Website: crate-barrel
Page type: review-order
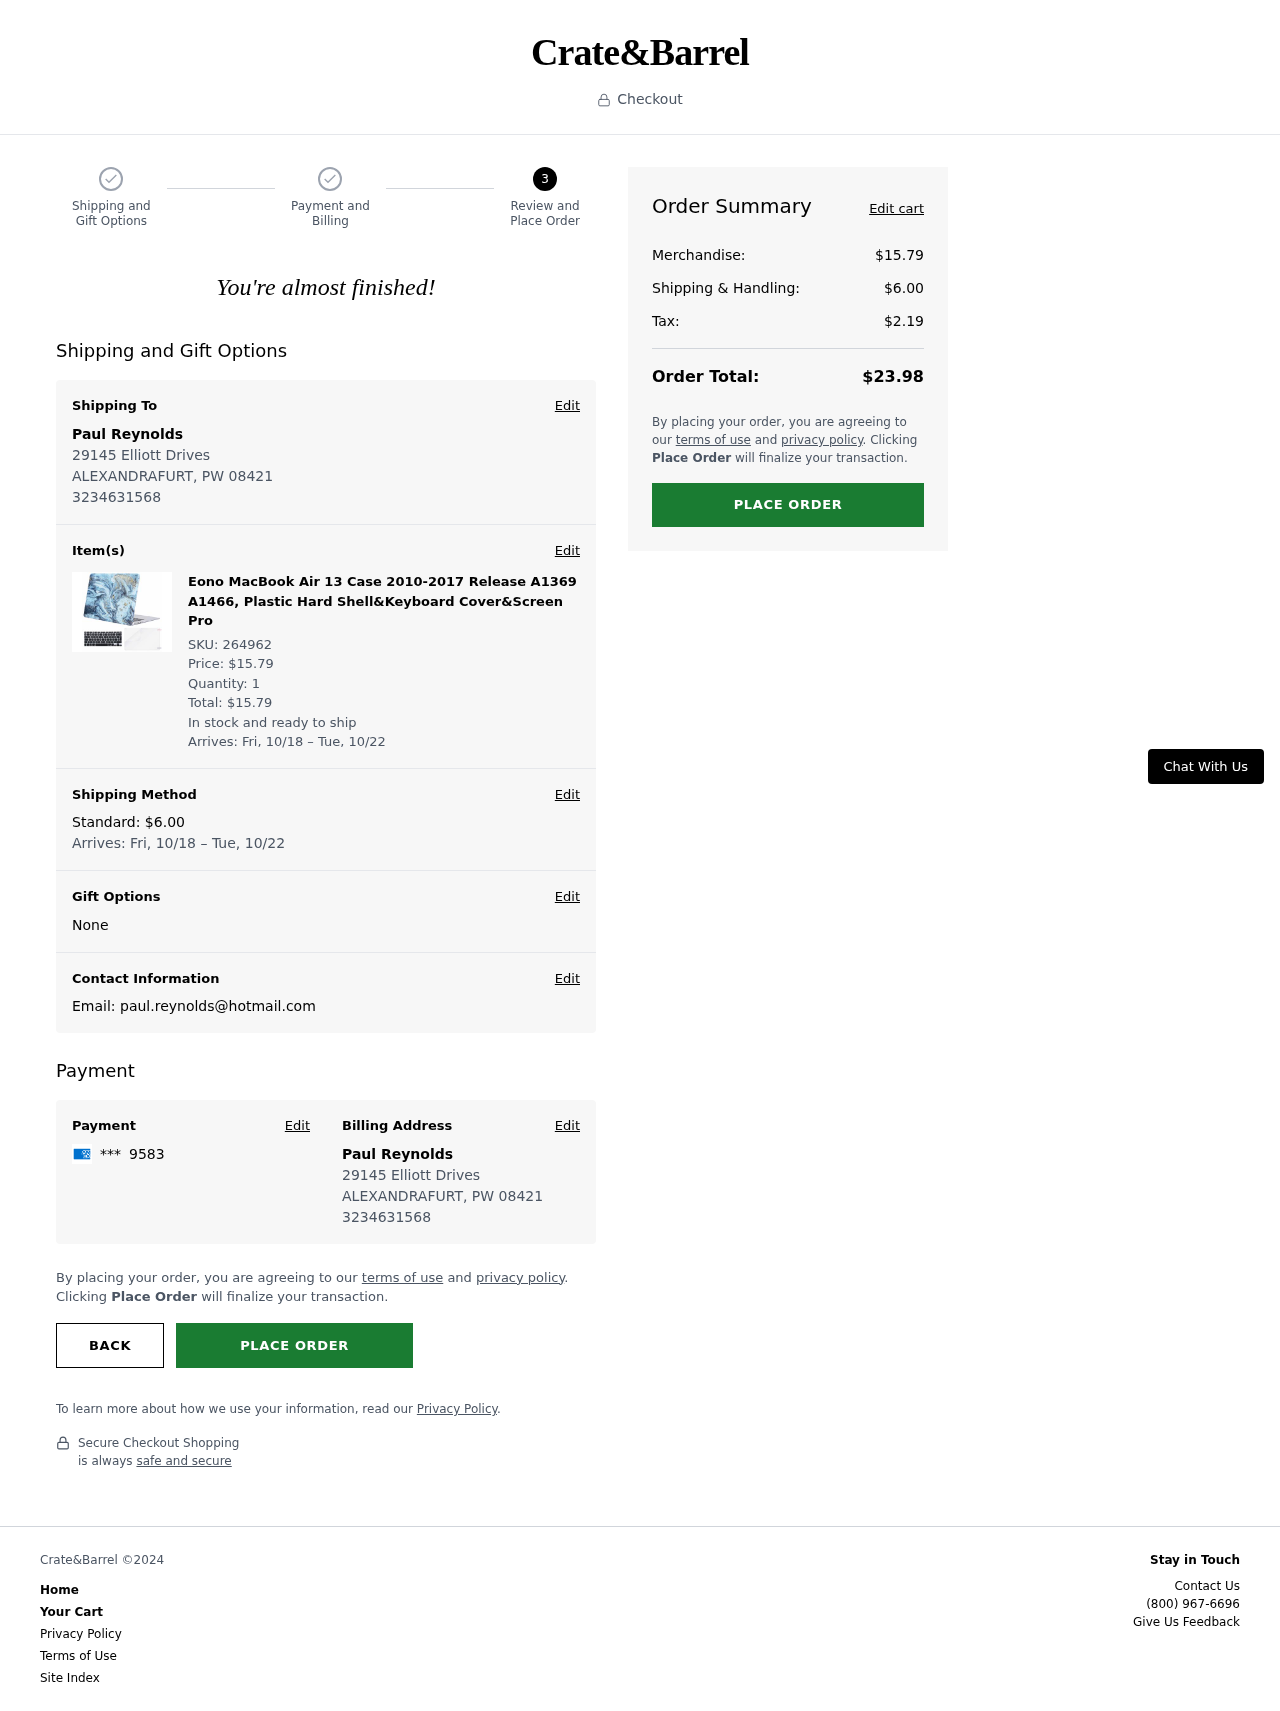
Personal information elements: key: PII_CARD_LAST4
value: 9583
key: PII_CITY
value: ALEXANDRAFURT
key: PII_EMAIL
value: paul.reynolds@hotmail.com
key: PII_FULLNAME
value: Paul Reynolds
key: PII_PHONE
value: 3234631568
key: PII_POSTCODE
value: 08421
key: PII_STATE_ABBR
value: PW
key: PII_STREET
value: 29145 Elliott Drives
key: PII_FIRSTNAME
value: Paul
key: PII_LASTNAME
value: Reynolds
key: PII_FULLNAME2
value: Paul Reynolds
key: PII_FULLNAME3
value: Paul Reynolds
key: PII_FIRSTNAME2
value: Paul
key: PII_FIRSTNAME3
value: Paul
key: PII_LASTNAME2
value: Reynolds
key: PII_LASTNAME3
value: Reynolds
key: PII_FIRSTNAME_DERIVED
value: Paul
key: PII_LASTNAME_DERIVED
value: Reynolds
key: PII_FULLNAME_DERIVED
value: Paul Reynolds
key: PII_NAME_FULL_DERIVED
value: Paul Reynolds
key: PII_STREET2
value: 29145 Elliott Drives
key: PII_CITY2
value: ALEXANDRAFURT
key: PII_STATE
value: PW
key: PII_POSTCODE2
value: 08421
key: PII_PHONE_LINE
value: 1568
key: PII_PHONE_SUFFIX
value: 1568
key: PII_PHONE2
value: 3234631568
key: PII_PHONE3
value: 3234631568
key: PII_PHONE_NUMERIC
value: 3234631568
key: PII_PHONE_LINE_NUMERIC
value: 1568
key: PII_PHONE_SUFFIX_NUMERIC
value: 1568
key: PII_PHONE2_NUMERIC
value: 3234631568
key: PII_PHONE3_NUMERIC
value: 3234631568
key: PII_PHONE_DIGITS
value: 3234631568
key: PII_PHONE_LAST4
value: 1568
Product elements: key: PRODUCT1_NAME
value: Eono MacBook Air 13 Case 2010-2017 Release A1369 A1466, Plastic Hard Shell&Keyboard Cover&Screen Pro
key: PRODUCT1_PRICE
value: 15.79
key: PRODUCT1_QUANTITY
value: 1
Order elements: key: ORDER_SKU
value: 264962
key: ORDER_ITEM_TOTAL
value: $15.79
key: ORDER_DELIVERY_DATE_ITEM
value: Fri, 10/18 – Tue, 10/22
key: ORDER_SHIPPING_COST
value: $6.00
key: ORDER_DELIVERY_DATE
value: Fri, 10/18 – Tue, 10/22
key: ORDER_SUBTOTAL
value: $15.79
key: ORDER_SHIPPING_COST_SUMMARY
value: $6.00
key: ORDER_TAX
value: $2.19
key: ORDER_TOTAL
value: $23.98